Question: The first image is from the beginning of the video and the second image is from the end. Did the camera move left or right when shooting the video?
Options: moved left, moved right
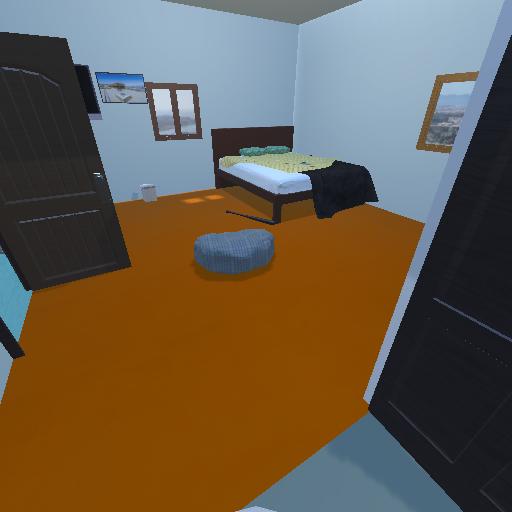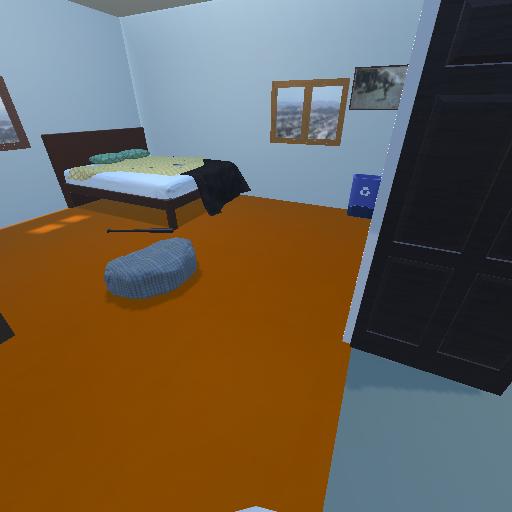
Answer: moved left